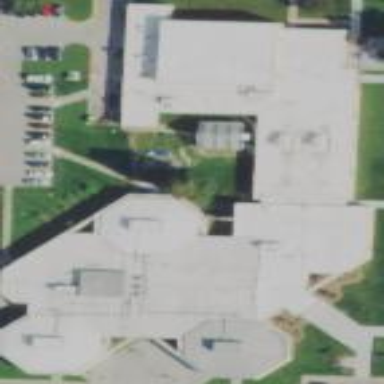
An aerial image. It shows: School building.